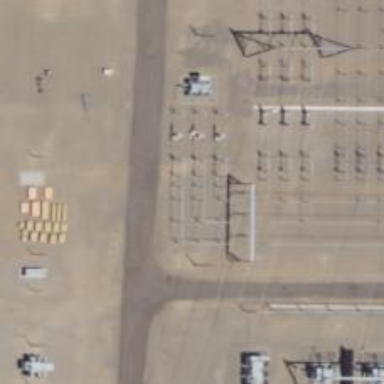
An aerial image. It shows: Switch for power supply.